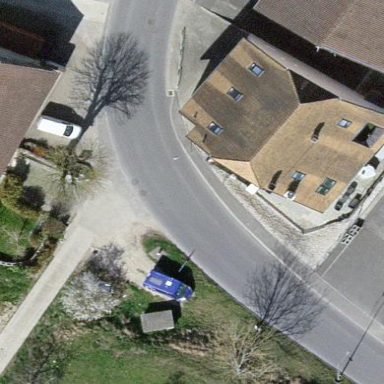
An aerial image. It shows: Simple and straightforward house.